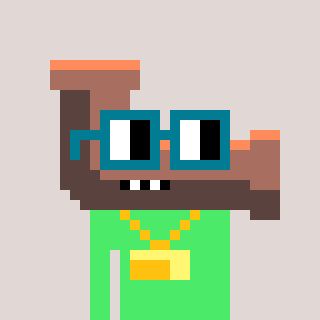
a pixel art character with square dark green glasses, a pipe-shaped head and a teal-colored body on a warm background